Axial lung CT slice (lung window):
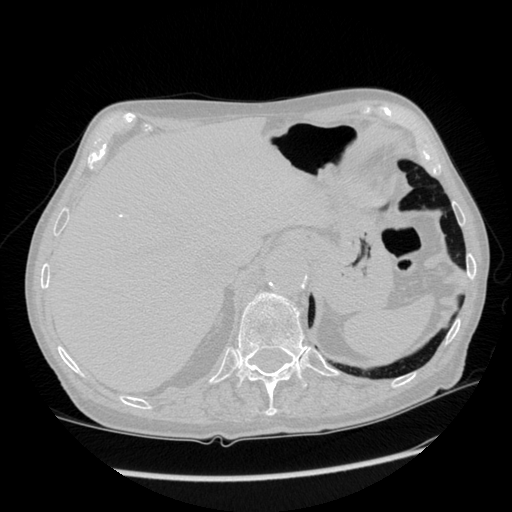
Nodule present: no